Aerial crown-view tile of a tropical tree (Barro Colorado Island, Panama), acquired 20250124:
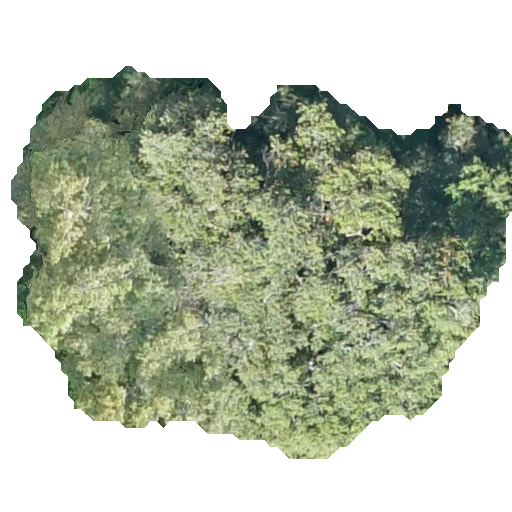
Species: Chrysophyllum cainito
GBIF accepted scientific name: Chrysophyllum cainito
Crown area: 218.951 m²